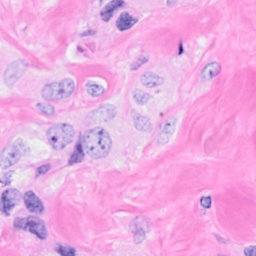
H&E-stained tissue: Breast